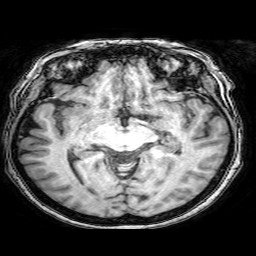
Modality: T1w
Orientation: coronal
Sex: female
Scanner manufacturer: philips
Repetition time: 0.008115 s
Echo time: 0.00371 s